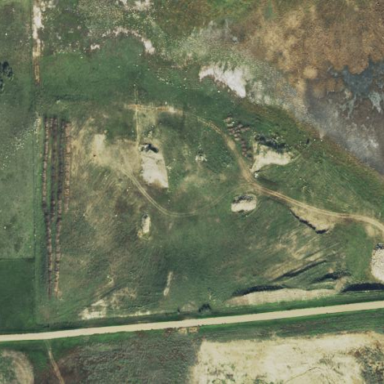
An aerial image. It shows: Quarry area.